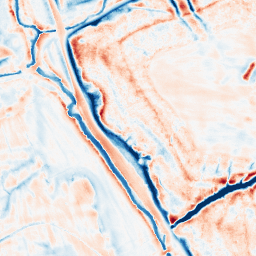
Category: edge_preserving
Decomposition family: bilateral
Decomposition parameters: d: 21
sigma_color: 150
sigma_space: 50
Upsampling method: bicubic_16x
Upsampling parameters: scale: 16
Upsampling scale: 16